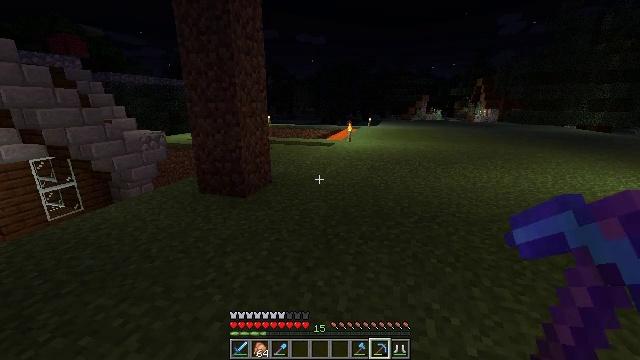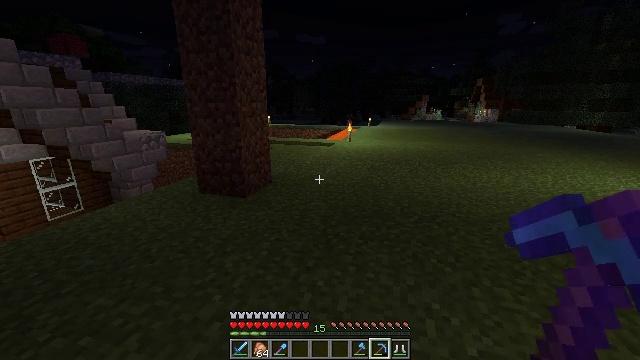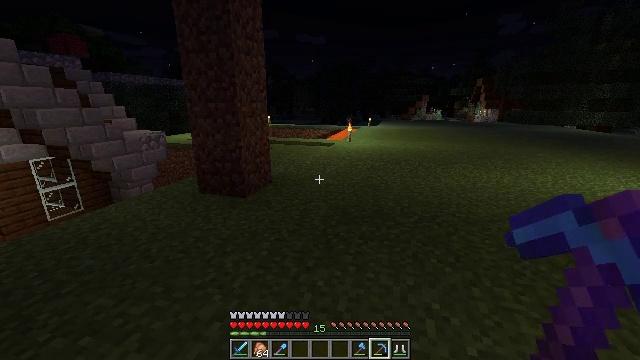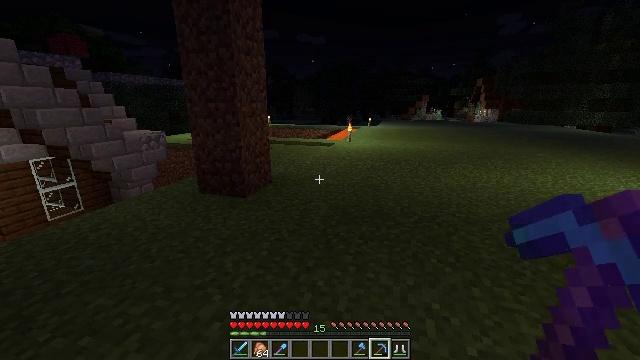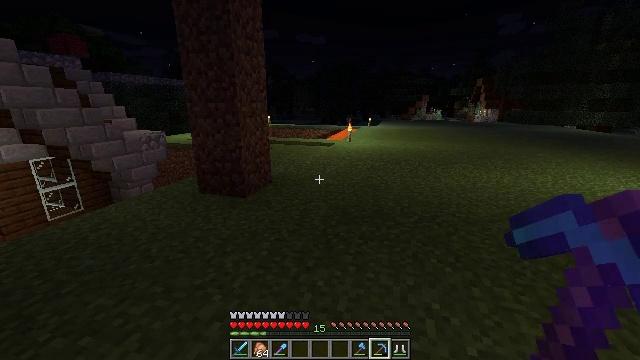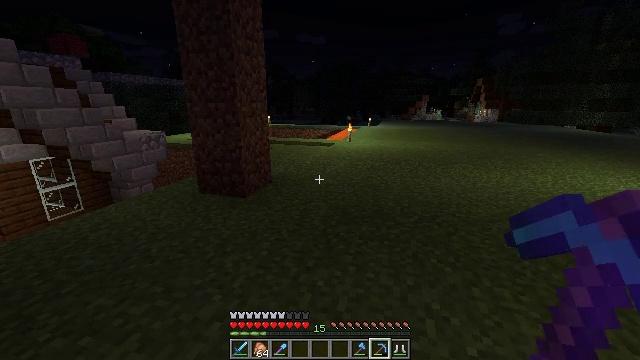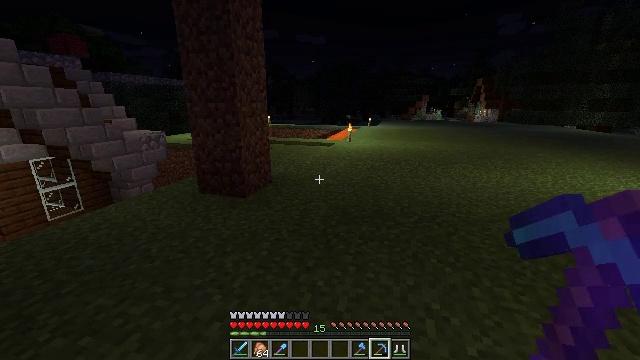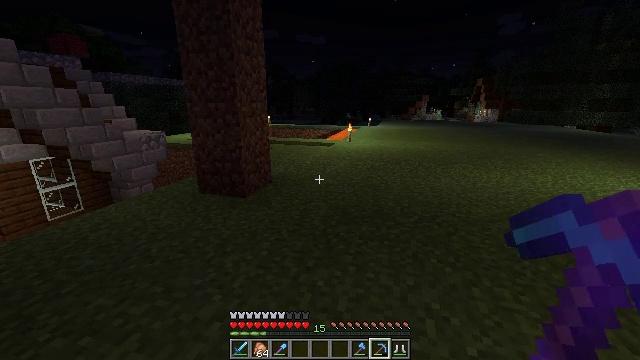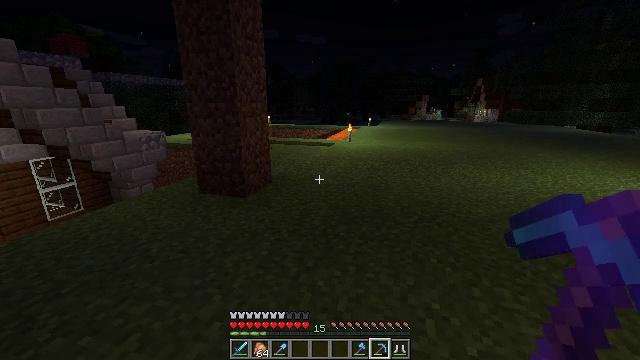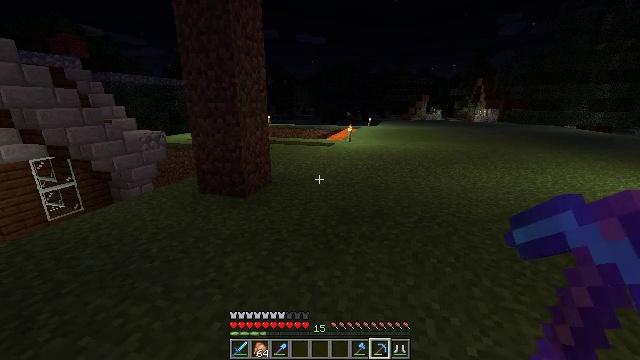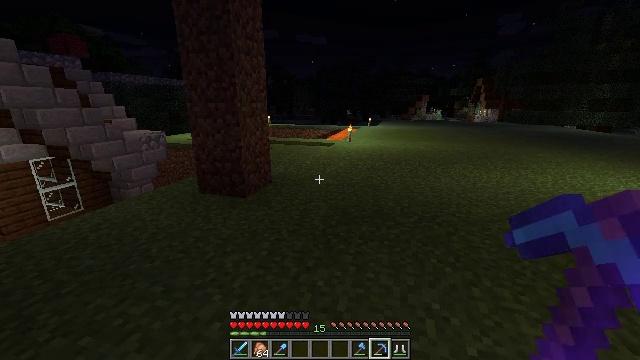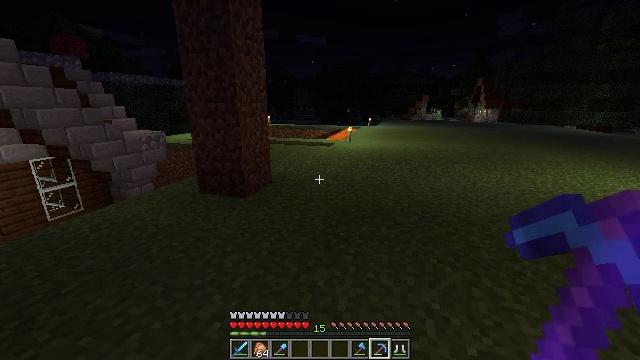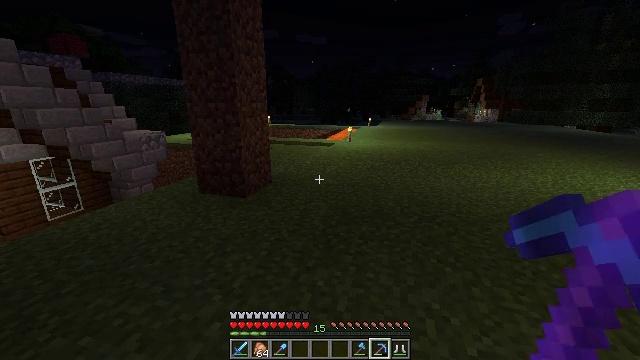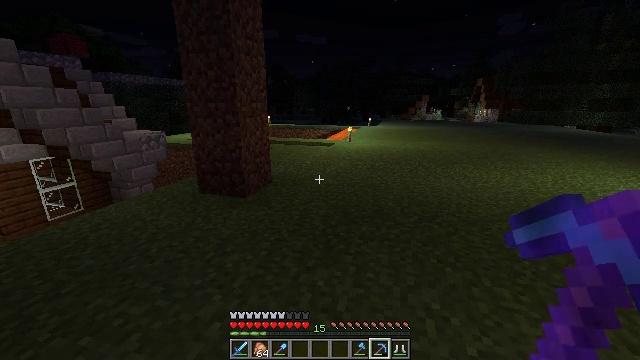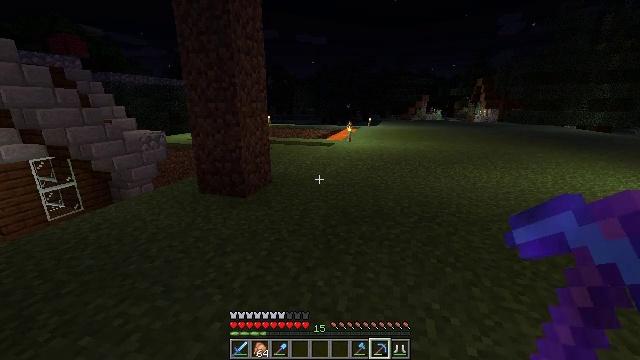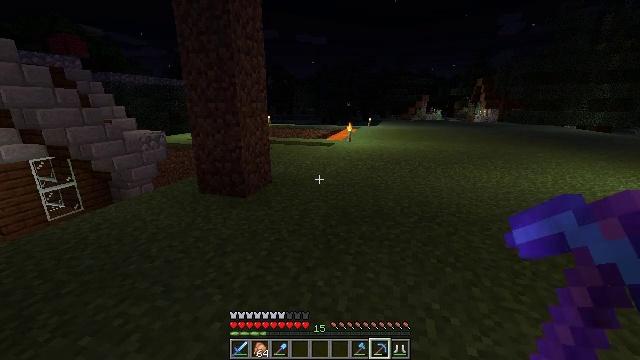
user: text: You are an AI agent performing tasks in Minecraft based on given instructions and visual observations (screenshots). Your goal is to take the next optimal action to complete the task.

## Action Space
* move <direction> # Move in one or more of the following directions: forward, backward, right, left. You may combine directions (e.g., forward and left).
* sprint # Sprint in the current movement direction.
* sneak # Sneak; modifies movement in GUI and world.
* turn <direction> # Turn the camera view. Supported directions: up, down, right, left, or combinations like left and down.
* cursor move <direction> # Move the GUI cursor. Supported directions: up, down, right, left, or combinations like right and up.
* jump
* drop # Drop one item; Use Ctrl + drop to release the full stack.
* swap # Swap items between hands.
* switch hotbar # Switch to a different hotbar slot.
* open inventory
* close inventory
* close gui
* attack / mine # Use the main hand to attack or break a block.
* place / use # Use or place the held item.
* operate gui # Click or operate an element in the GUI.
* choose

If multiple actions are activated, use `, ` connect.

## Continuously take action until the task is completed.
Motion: motion action
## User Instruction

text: Mine spruce leaves from the tree.
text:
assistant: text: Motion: no_op
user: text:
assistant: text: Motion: no_op
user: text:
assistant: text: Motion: no_op
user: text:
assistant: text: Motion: no_op
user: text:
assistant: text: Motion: no_op
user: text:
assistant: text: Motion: no_op
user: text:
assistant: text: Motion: no_op
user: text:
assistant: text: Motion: no_op
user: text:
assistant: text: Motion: no_op
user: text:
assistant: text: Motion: no_op
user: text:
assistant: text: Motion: no_op
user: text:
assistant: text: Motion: no_op
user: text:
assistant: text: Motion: no_op
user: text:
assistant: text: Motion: no_op
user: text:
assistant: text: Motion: no_op
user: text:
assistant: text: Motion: no_op
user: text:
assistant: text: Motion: no_op
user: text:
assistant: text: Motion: no_op
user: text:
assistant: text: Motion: no_op
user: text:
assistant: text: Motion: no_op
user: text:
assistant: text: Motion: no_op
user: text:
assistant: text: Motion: no_op
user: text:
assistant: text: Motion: no_op
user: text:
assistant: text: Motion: no_op
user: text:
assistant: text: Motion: no_op
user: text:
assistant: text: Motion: no_op
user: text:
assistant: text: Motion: no_op
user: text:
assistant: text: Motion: no_op
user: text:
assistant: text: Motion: no_op
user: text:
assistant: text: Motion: no_op